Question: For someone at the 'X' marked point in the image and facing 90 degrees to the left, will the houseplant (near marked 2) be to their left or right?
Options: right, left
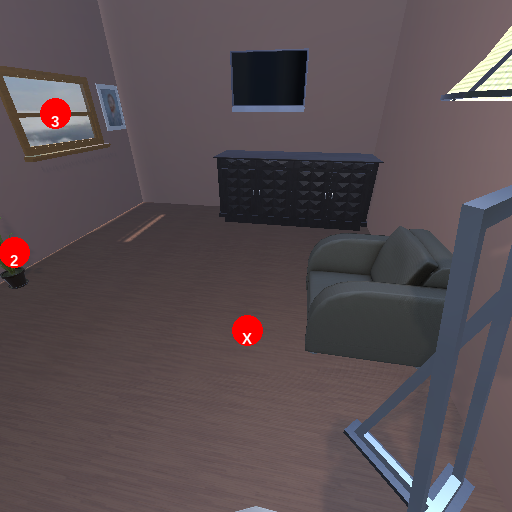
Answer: right